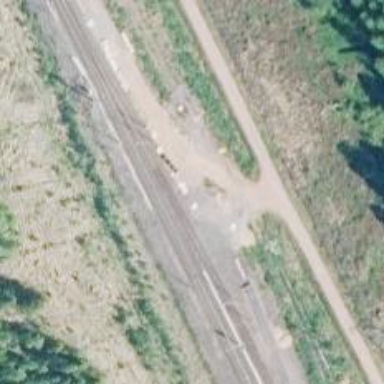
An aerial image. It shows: Rail siding with electrified contact lines for trains.